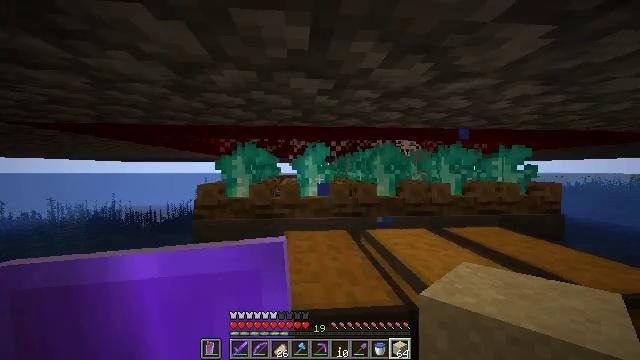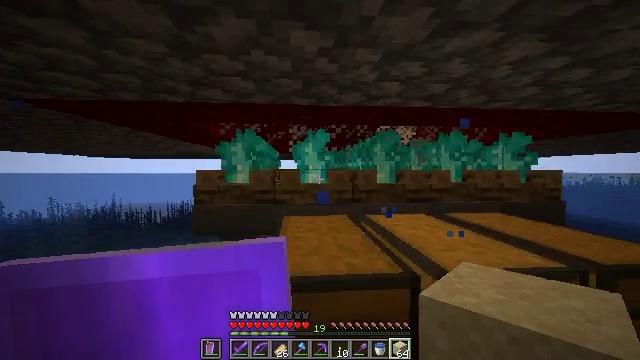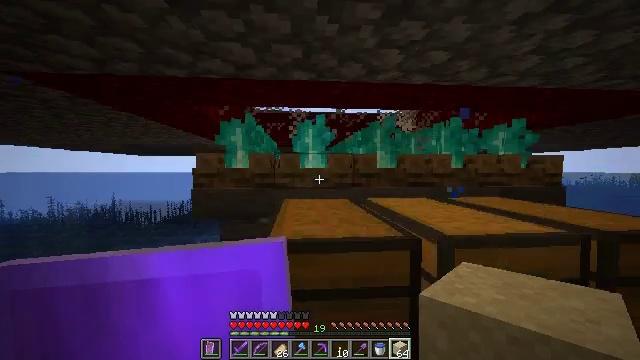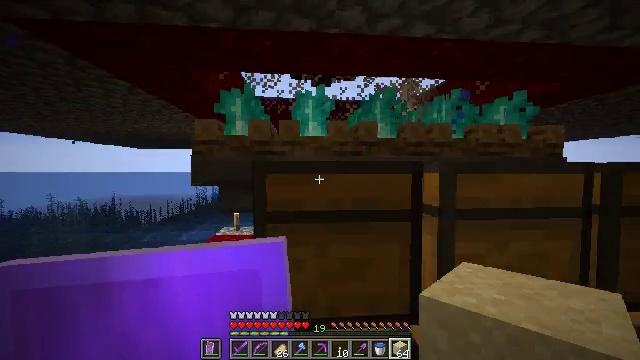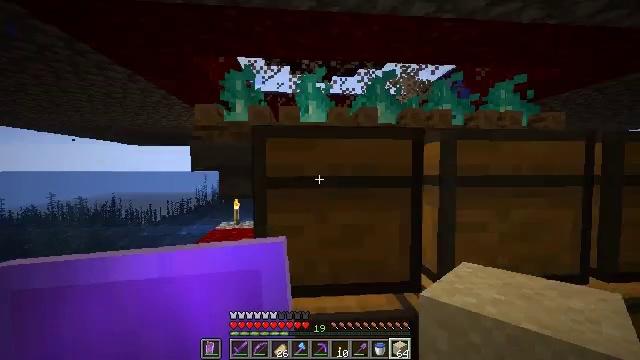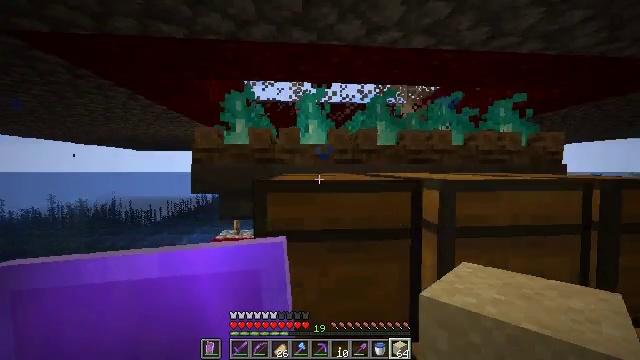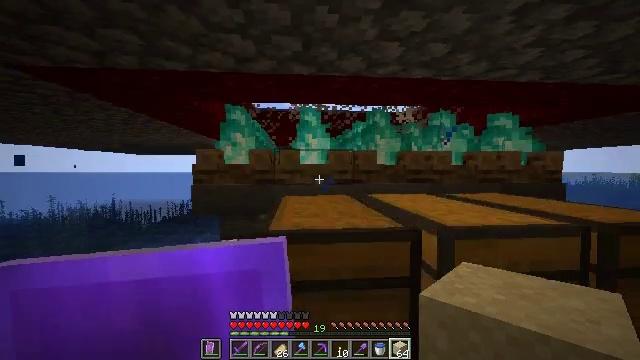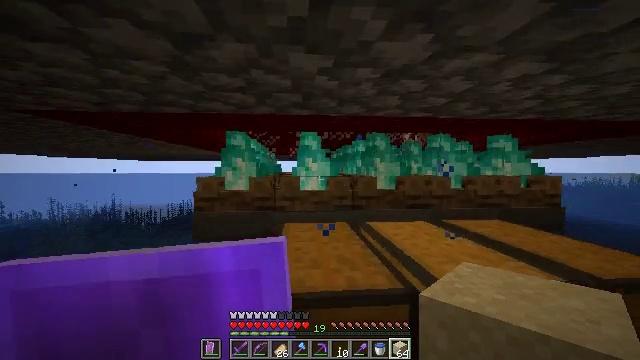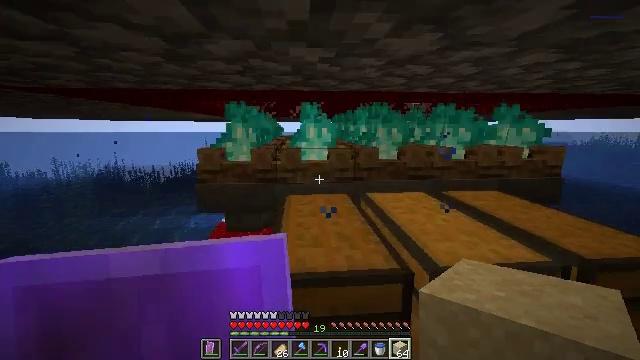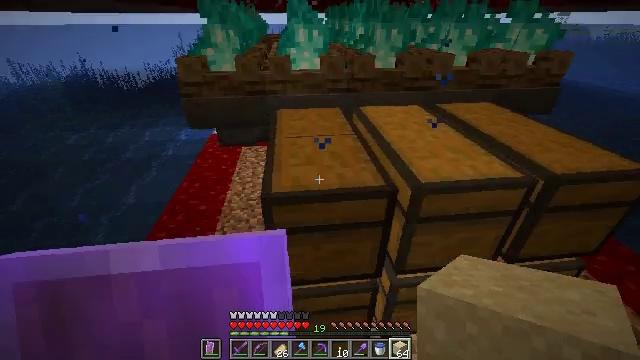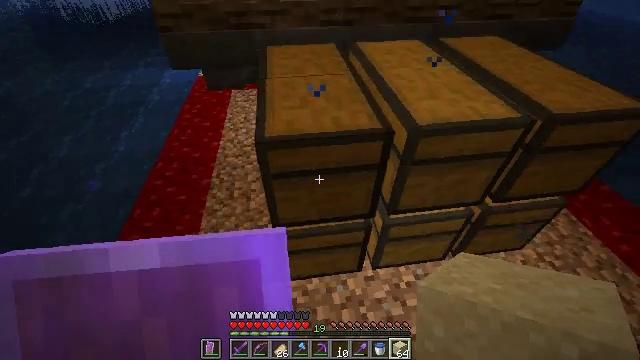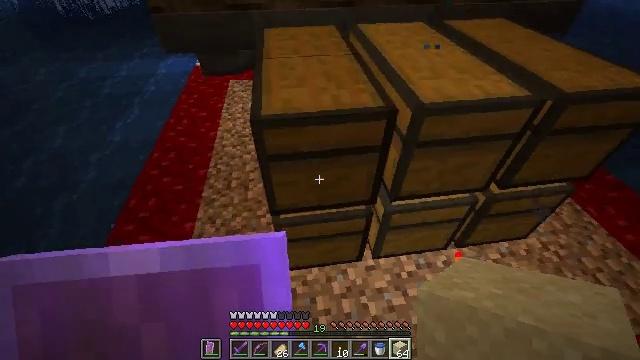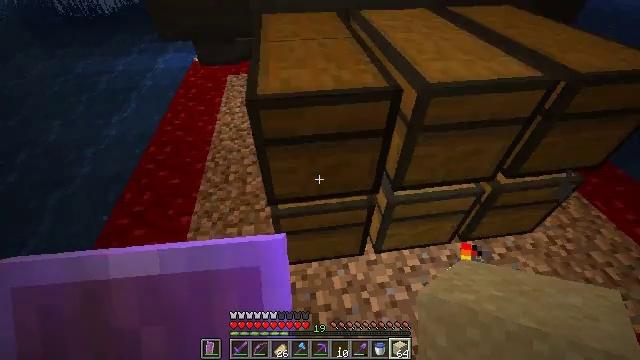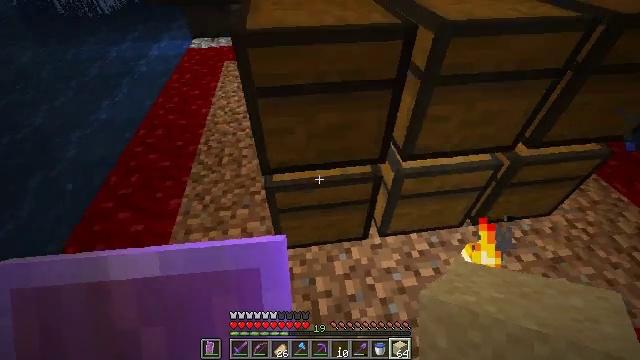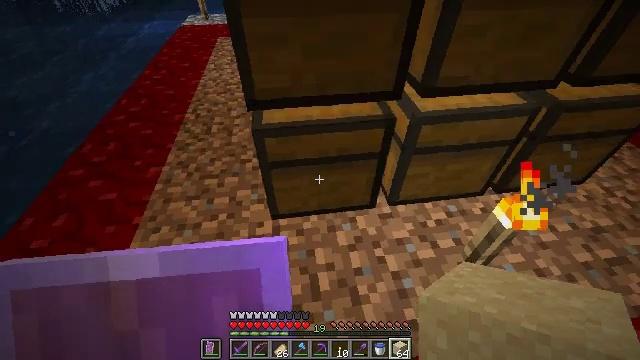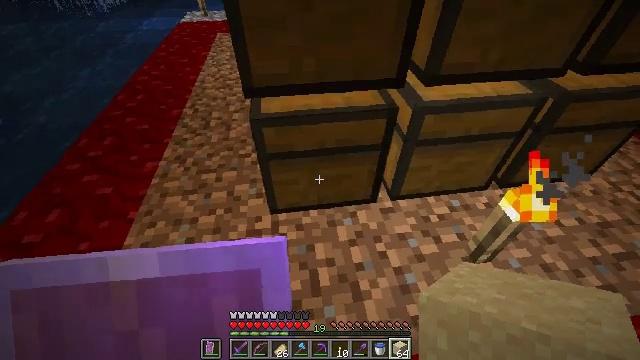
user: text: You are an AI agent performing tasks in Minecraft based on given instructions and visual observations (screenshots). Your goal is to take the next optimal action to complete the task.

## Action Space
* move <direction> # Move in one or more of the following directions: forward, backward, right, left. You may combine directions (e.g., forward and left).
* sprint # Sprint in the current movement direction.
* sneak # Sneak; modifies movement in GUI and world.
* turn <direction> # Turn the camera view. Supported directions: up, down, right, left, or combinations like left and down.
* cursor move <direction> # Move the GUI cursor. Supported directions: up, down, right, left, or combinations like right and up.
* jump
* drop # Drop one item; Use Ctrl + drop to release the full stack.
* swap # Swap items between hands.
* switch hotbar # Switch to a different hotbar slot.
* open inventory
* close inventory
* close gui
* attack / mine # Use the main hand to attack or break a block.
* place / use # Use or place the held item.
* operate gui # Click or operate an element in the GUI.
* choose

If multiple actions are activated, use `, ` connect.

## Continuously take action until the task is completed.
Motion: motion action
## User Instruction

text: Combine gunpowder and sand to craft TNT.
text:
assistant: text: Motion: jump
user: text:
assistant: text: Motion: jump
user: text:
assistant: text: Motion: jump
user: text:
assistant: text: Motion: jump
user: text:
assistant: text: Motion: jump
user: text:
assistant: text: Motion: jump
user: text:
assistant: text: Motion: no_op
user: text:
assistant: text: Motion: turn down
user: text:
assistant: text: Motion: turn right and down
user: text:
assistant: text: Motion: turn right and down
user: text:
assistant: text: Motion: turn down
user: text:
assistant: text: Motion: no_op
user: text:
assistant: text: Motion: no_op
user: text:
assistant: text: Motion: no_op
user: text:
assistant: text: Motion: no_op
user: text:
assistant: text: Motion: no_op
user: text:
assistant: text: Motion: no_op
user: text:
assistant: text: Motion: no_op
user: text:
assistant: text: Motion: no_op
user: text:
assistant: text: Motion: no_op
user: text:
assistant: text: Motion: no_op
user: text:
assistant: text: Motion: no_op
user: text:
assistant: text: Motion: use / place
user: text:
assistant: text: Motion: use / place
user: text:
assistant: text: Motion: use / place
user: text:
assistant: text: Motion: no_op
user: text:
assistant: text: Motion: no_op
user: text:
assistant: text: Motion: no_op
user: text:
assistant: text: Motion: no_op
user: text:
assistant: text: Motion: no_op